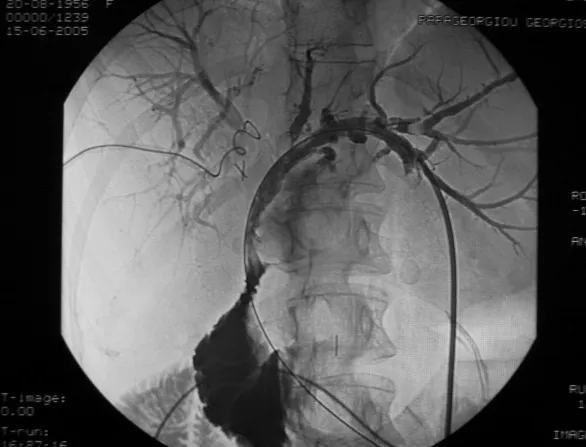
Percutaneous decompression of both left and right biliary ducts was successful. A false route was created to the duodenum through partial opening of the left duct clip from the guidewire.
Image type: radiology (x_ray)